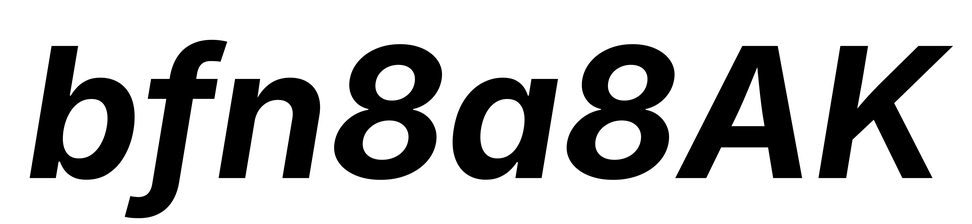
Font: Inter-Italic_Bold_Italic